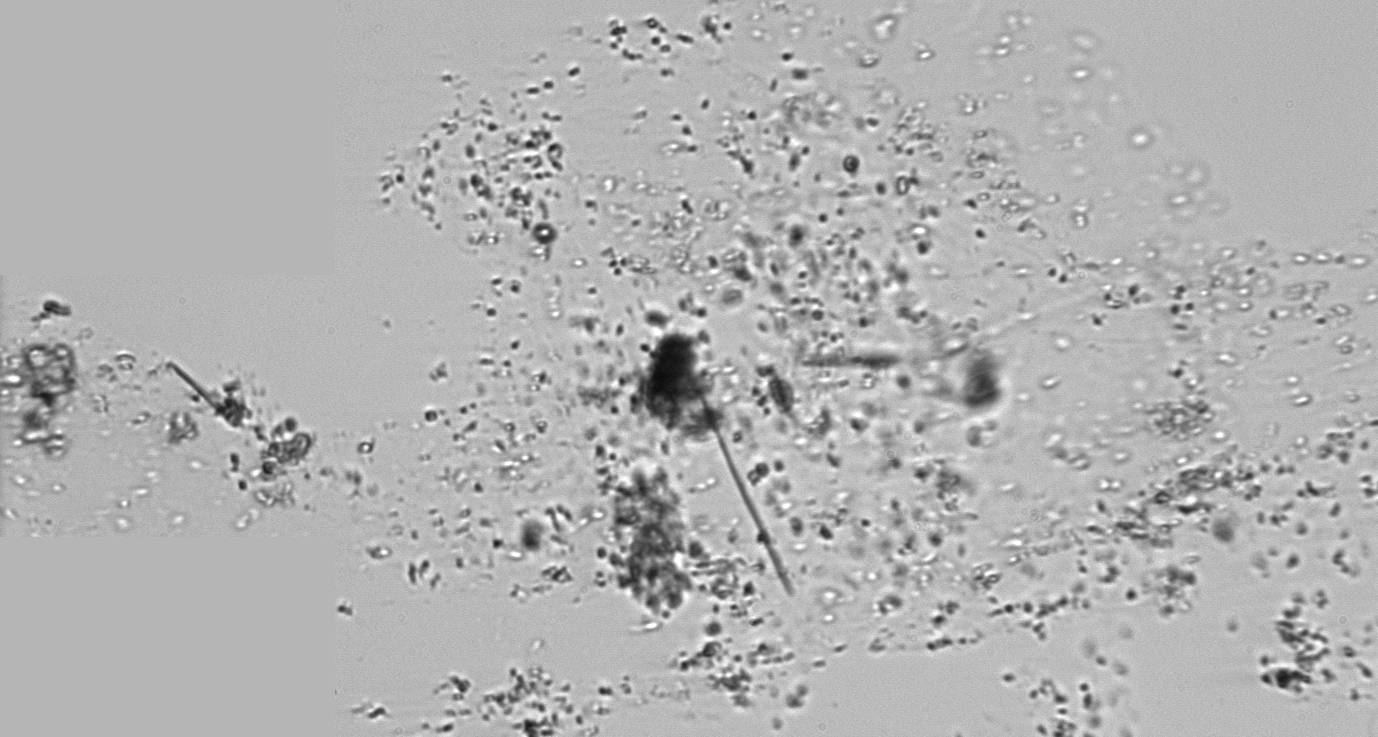
Label: Phaeocystis